Field crop: tomato
Growth stage: 1
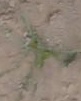
Species: cyperus